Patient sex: M
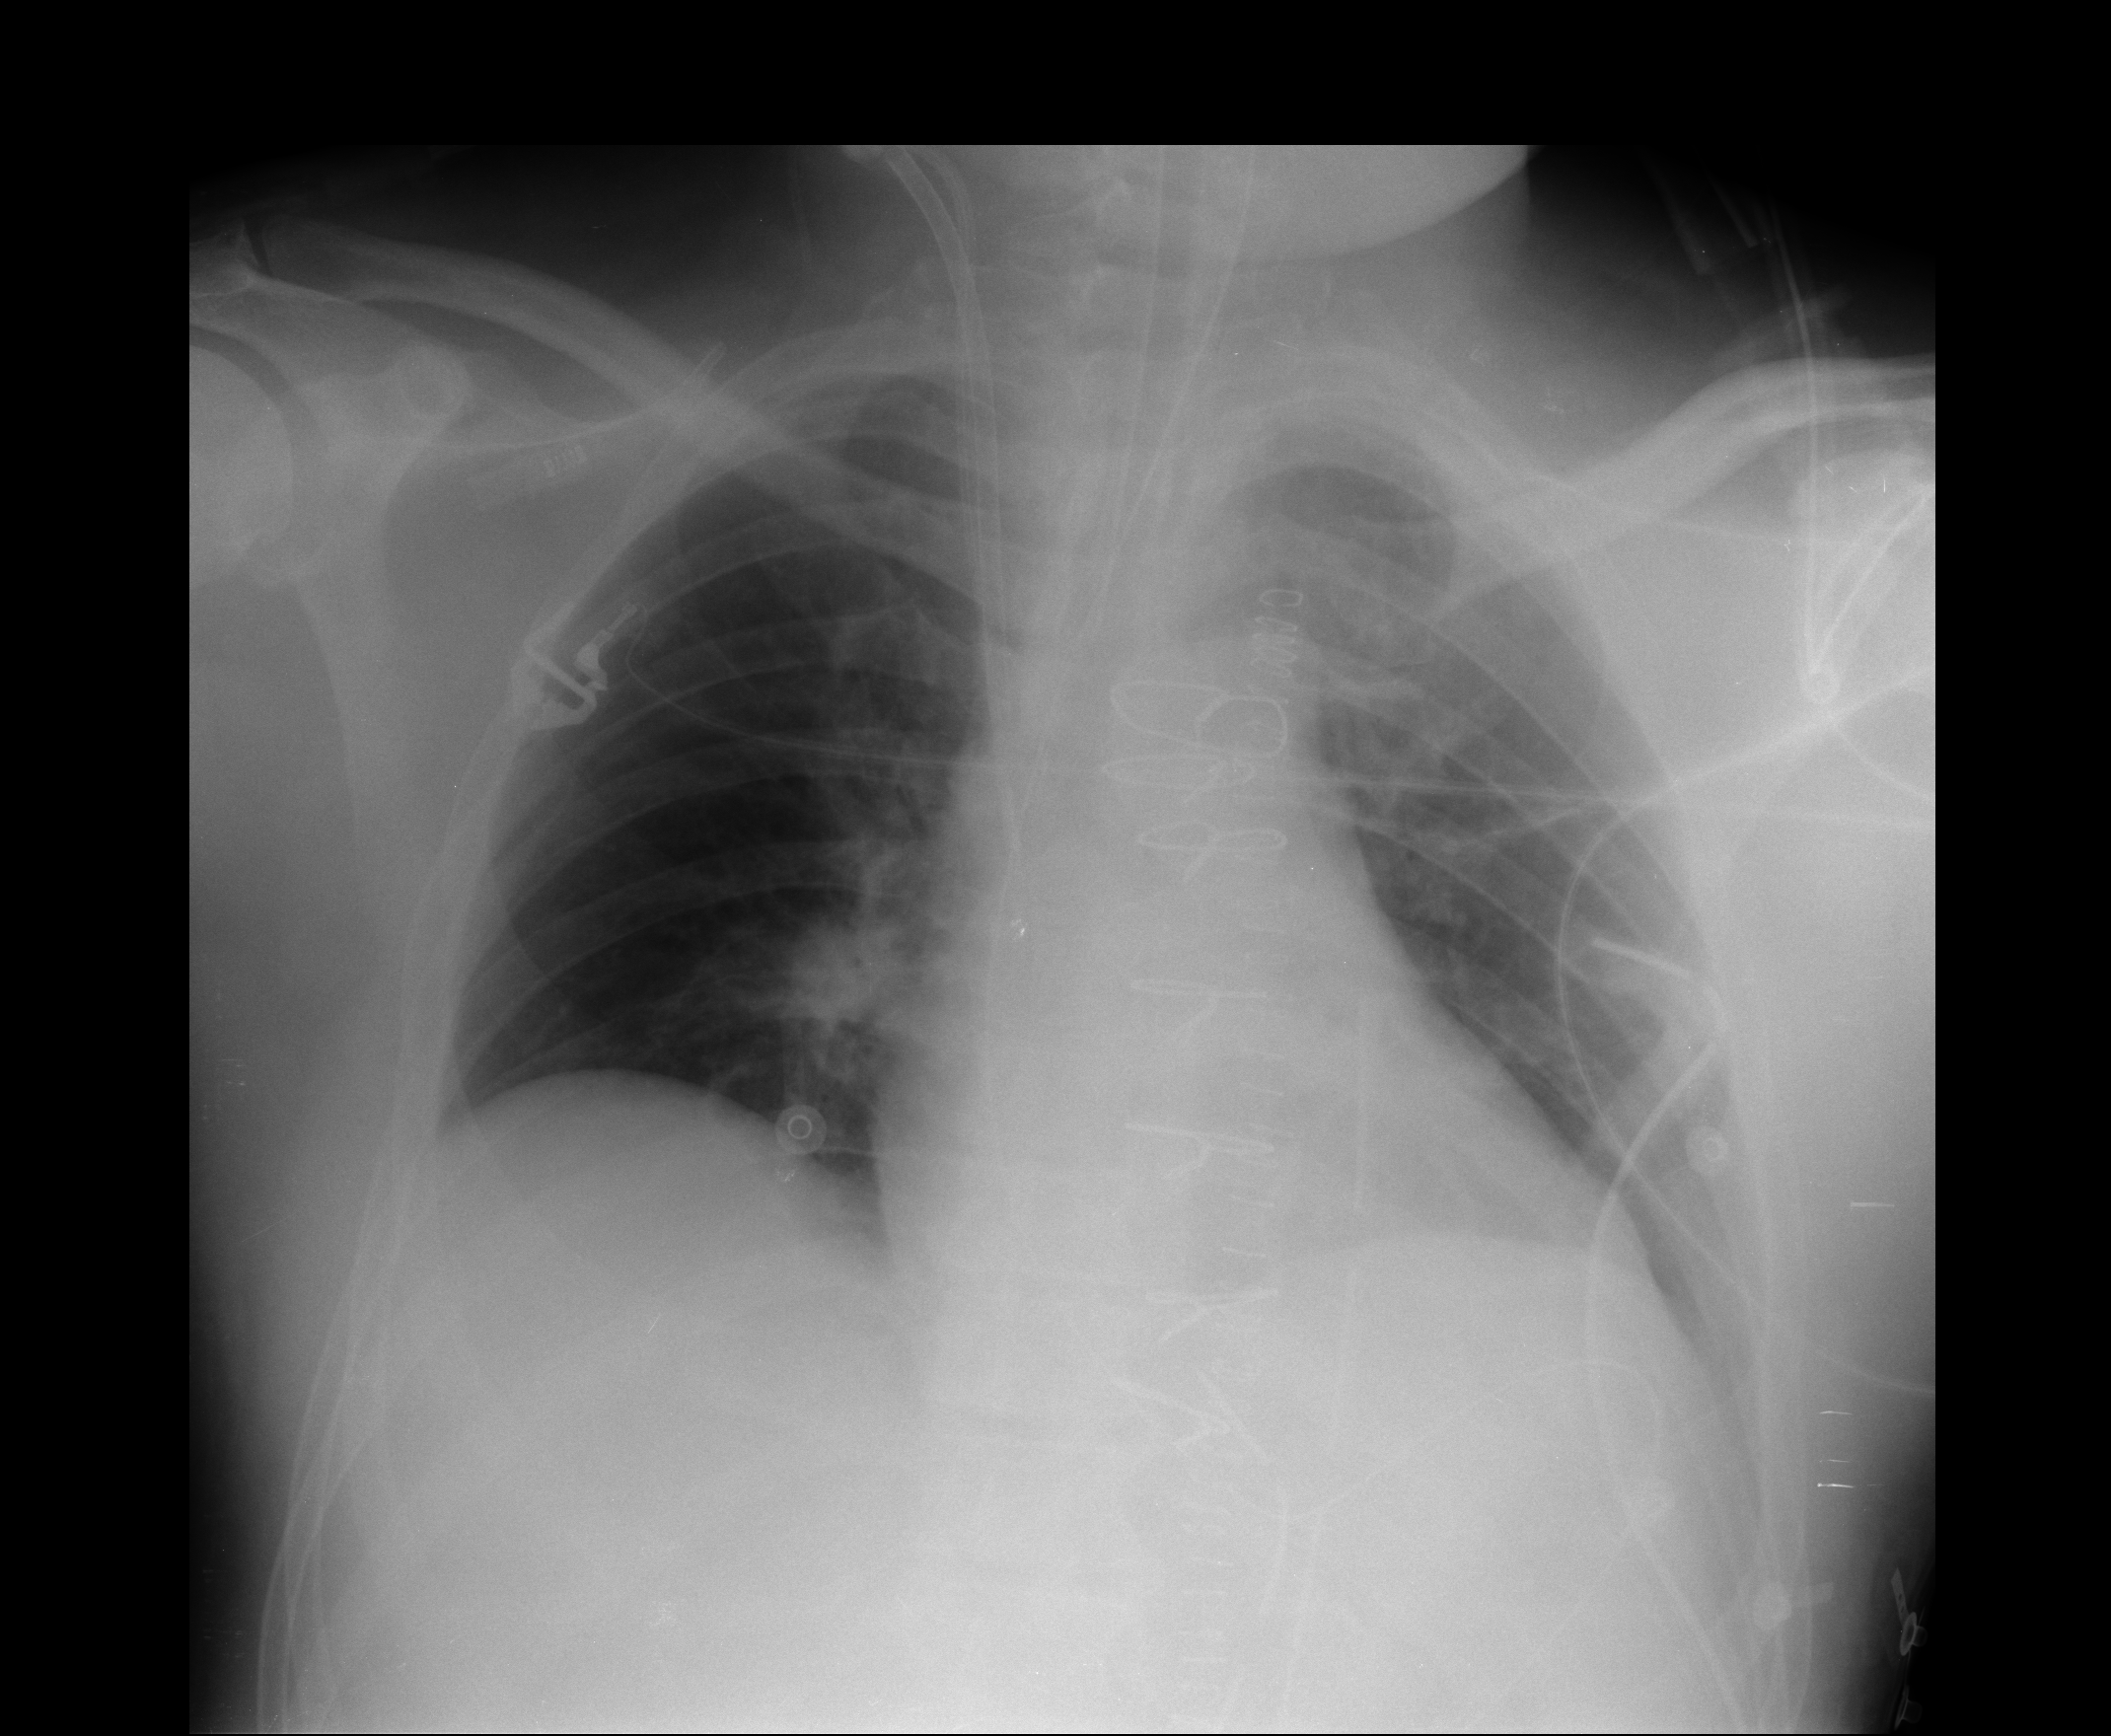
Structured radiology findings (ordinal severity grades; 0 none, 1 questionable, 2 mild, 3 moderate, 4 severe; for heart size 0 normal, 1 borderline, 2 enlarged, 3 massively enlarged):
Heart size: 0
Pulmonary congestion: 0
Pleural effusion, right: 1
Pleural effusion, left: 0
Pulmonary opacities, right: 0
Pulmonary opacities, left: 1
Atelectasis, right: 2
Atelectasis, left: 2